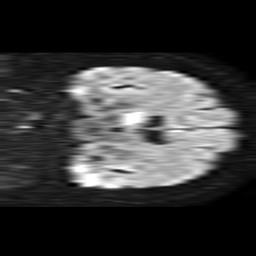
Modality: TRACE
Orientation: coronal
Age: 52
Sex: female
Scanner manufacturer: philips
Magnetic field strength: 1.5 T
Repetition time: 4.6 s
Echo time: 0.08517 s